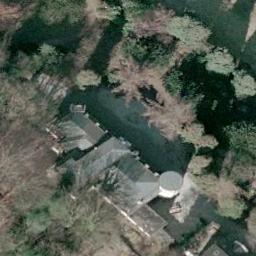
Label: church